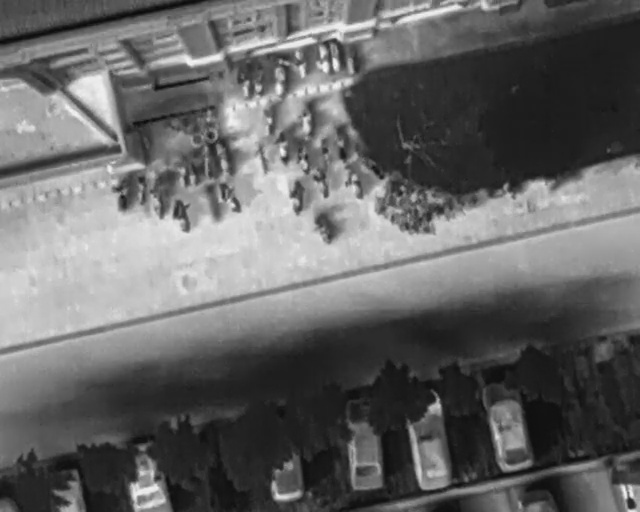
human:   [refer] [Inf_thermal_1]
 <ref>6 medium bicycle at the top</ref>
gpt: <box>[[41, 14, 46, 17, 2], [45, 22, 50, 24, 2], [41, 27, 46, 29, 2], [48, 9, 53, 12, 2], [44, 11, 49, 13, 2], [52, 10, 57, 12, 2]]</box>

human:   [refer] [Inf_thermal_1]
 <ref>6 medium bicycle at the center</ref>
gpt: <box>[[48, 43, 53, 45, 158], [43, 37, 49, 40, 2], [31, 29, 37, 32, 165], [45, 30, 49, 32, 158], [47, 34, 52, 37, 162], [33, 36, 38, 39, 164]]</box>

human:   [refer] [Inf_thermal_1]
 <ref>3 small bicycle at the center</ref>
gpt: <box>[[38, 30, 43, 31, 153], [51, 33, 56, 34, 2], [53, 35, 58, 37, 2]]</box>

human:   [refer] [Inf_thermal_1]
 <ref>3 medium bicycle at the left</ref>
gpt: <box>[[25, 40, 30, 43, 168], [22, 38, 27, 41, 2], [16, 36, 21, 39, 2]]</box>

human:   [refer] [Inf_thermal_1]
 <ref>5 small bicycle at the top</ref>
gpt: <box>[[36, 15, 40, 17, 2], [38, 14, 42, 16, 2], [39, 22, 44, 24, 2], [48, 29, 53, 30, 2], [50, 10, 55, 11, 2]]</box>

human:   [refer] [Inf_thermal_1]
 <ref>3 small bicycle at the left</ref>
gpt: <box>[[19, 36, 24, 37, 2], [26, 33, 30, 34, 2], [28, 33, 31, 35, 2]]</box>

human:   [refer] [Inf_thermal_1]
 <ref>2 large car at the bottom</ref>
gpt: <box>[[59, 82, 74, 89, 168], [50, 83, 64, 90, 2]]</box>

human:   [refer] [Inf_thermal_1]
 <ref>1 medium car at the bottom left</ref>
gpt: <box>[[6, 91, 13, 99, 2]]</box>